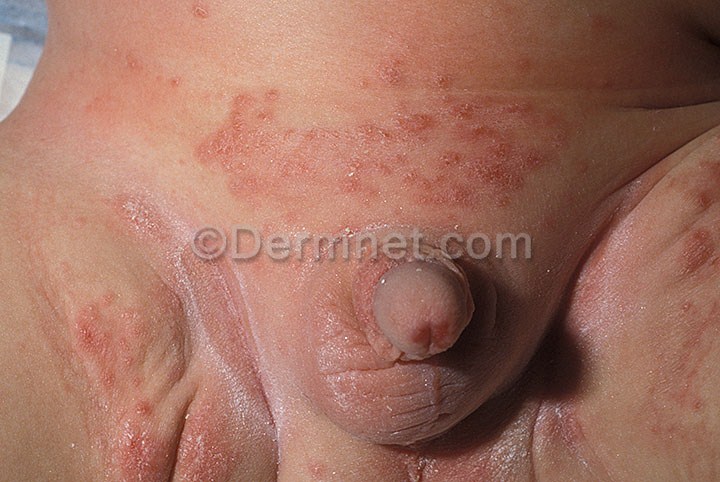
Disease: Tinea Ringworm Candidiasis and other Fungal Infections